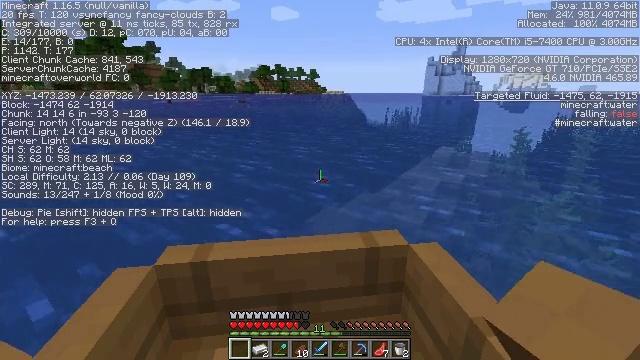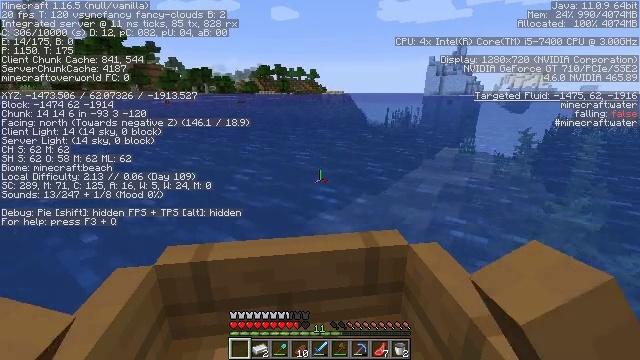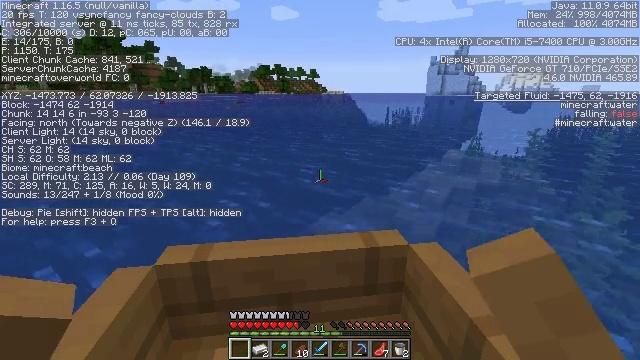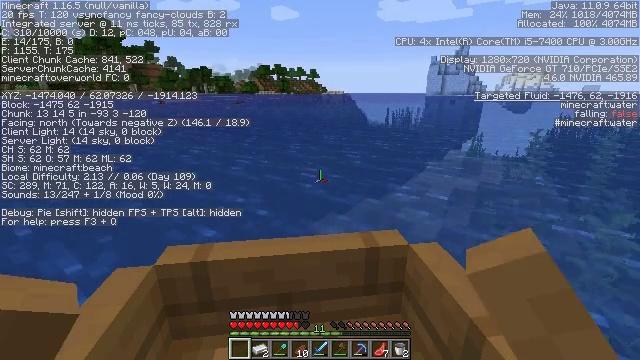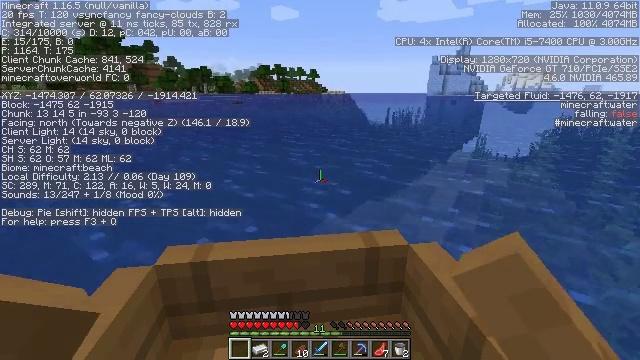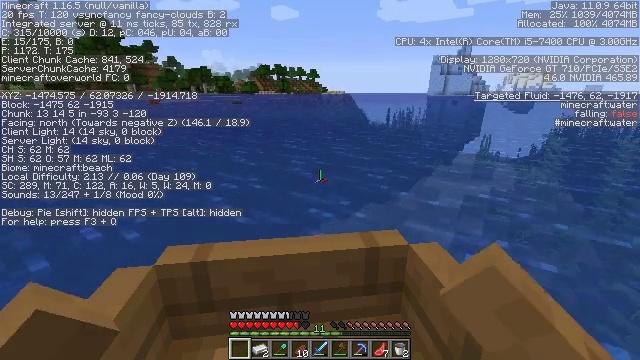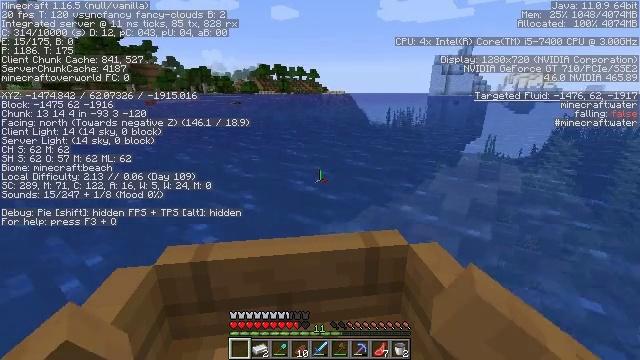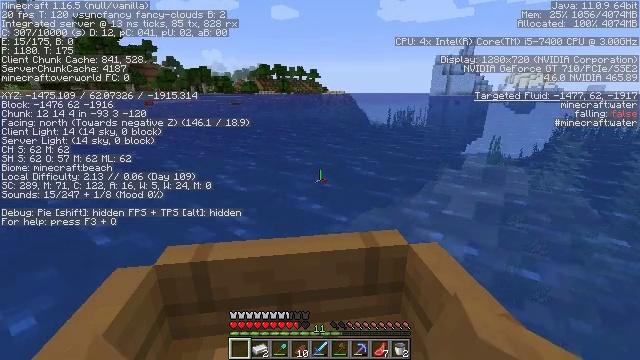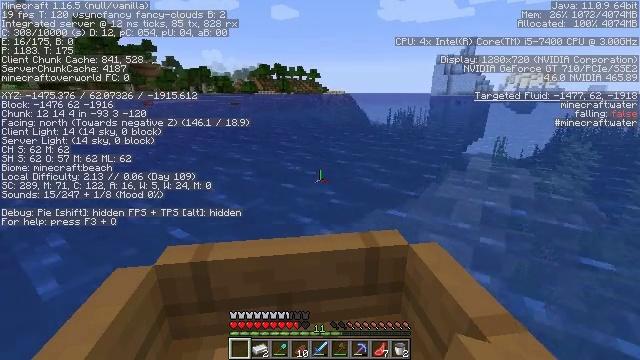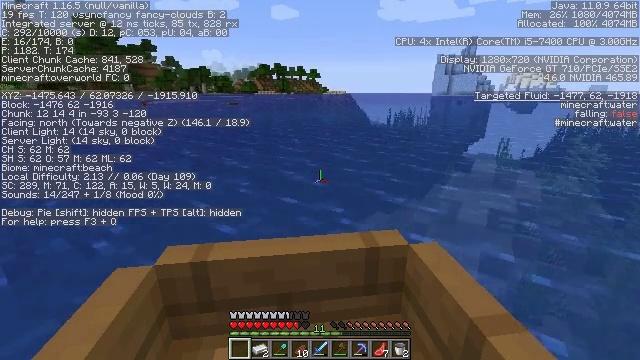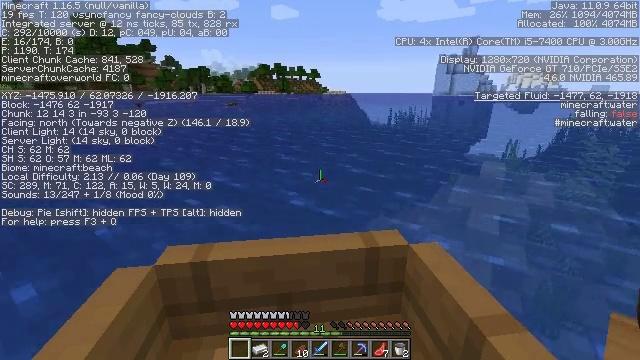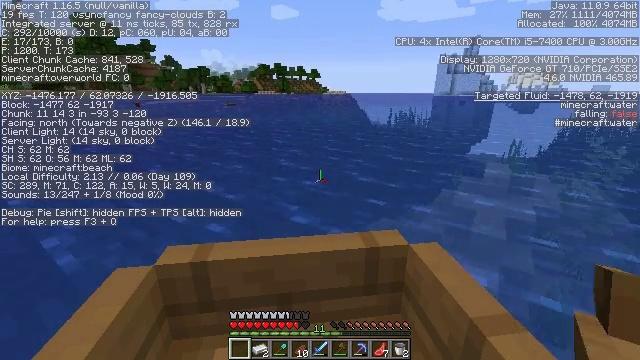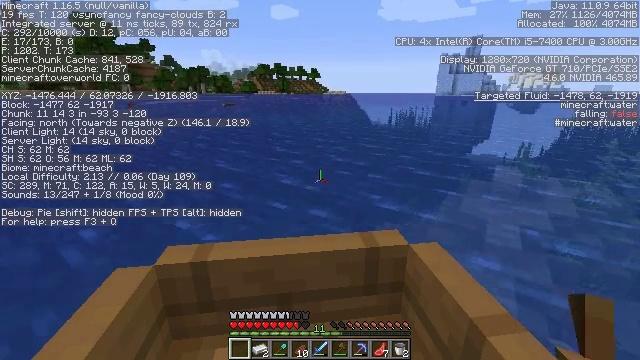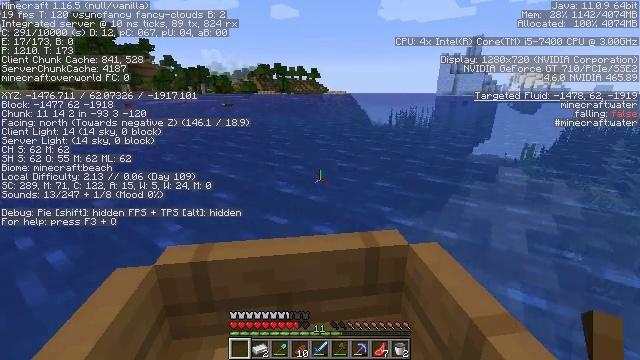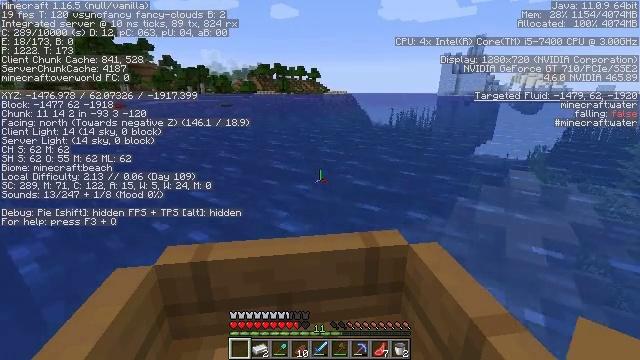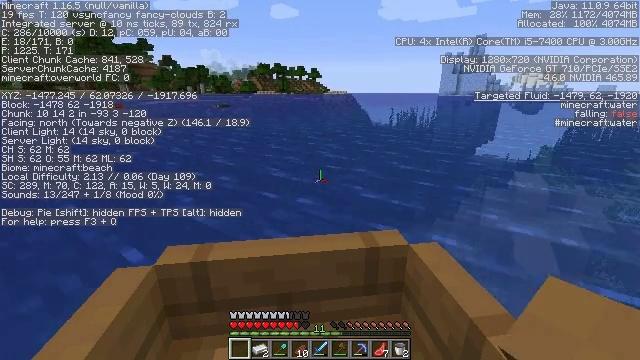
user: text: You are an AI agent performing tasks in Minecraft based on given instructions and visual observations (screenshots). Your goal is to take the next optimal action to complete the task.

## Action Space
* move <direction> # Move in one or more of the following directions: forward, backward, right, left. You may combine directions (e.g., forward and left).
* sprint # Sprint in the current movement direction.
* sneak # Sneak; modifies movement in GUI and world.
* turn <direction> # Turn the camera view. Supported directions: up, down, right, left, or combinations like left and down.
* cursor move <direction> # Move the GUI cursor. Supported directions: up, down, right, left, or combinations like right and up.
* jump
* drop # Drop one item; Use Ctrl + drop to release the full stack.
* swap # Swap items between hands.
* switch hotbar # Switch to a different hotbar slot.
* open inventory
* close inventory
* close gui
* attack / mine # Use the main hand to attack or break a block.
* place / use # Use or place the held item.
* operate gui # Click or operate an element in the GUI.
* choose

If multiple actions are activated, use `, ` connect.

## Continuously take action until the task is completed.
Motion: motion action
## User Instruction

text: Attack the hay block to get hay.
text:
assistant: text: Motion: move forward
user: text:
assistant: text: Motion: move forward
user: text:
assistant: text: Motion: move forward
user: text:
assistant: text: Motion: move forward
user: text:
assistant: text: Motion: move forward
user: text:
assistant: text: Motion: move forward
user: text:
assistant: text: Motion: move forward
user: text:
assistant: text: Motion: move forward
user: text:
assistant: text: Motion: move forward
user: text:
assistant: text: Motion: move forward
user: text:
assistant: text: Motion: move forward
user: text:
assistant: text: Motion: move forward
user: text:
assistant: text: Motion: move forward
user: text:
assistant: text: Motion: move forward
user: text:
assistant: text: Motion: move forward
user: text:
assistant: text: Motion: move forward
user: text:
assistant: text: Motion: move forward
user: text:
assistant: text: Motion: move forward and move right
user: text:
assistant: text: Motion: move forward and move right
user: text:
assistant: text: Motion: move forward and move right
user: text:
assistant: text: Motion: move forward
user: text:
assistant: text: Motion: move forward
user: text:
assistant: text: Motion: move forward
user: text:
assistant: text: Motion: move forward
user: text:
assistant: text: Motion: move forward
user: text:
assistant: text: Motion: move forward
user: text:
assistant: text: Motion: move forward
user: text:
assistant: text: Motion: move forward
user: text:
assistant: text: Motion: move forward
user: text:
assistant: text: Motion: move forward